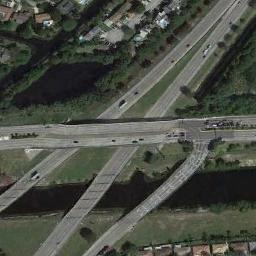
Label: overpass